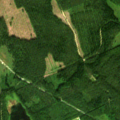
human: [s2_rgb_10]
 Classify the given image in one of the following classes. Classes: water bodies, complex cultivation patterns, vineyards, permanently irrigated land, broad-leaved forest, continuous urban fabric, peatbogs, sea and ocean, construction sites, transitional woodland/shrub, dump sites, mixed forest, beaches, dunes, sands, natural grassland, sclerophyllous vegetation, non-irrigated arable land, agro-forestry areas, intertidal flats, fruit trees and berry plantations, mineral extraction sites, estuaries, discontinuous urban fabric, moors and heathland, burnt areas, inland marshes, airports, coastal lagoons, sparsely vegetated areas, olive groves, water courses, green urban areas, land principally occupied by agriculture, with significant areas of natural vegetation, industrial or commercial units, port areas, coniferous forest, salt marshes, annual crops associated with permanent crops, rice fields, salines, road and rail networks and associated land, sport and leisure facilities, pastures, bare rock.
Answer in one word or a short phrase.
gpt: land principally occupied by agriculture, with significant areas of natural vegetation, coniferous forest, mixed forest, water bodies